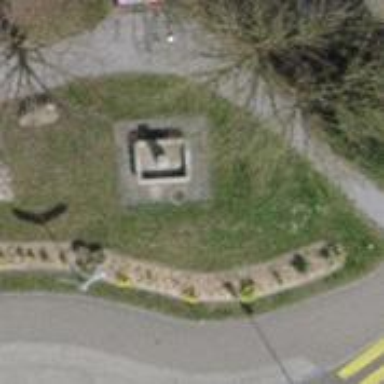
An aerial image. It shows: Drinking water fountain.